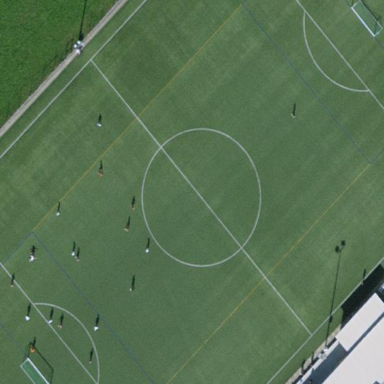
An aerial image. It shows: Soccer pitch designated for leisure and sports activities.